Question: Hey guys I have a table that I want to format with vba as it is a lot of values and it takes way too long formatting one by one.
example
Client ID ---------- Employee ---------- Hours
0001 ------------------Josh -------------5
0001 ------------------Carl -------------5
0001 ------------------Joe --------------5
0005 ------------------Ken --------------5
0005 ------------------Jeff --------------5
0008 ------------------Joe --------------5
0008 ------------------Josh -------------5
0009 ------------------Carl -------------5
0011 ------------------Joe --------------5
0011 ------------------Carl --------------5
I want to apply a border underneath the last of the same ClientID to separate them from the rest of the ClientID's so that it is easier to read when looking at information so the output should be something like this:
Client ID ---------- Employee ---------- Hours
0001 ------------------Josh -------------5
0001 ------------------Carl -------------5
0001 ------------------Joe --------------5
---
0005 ------------------Ken --------------5
0005 ------------------Jeff --------------5
---
0008 ------------------Joe --------------5
0008 ------------------Josh -------------5
---
0009 ------------------Carl -------------5
---
0011 ------------------Joe --------------5
0011 ------------------Carl --------------5
---
I am guessing I need some sort of loop that goes down ClientID Column and checks each ClientID..as soon as a new ClientID shows up then Add a border to the top of that Row or Bottom of previous one. I know I should have some code, if anyone can point me in the right direction or give me some clues I can continue to write something up.

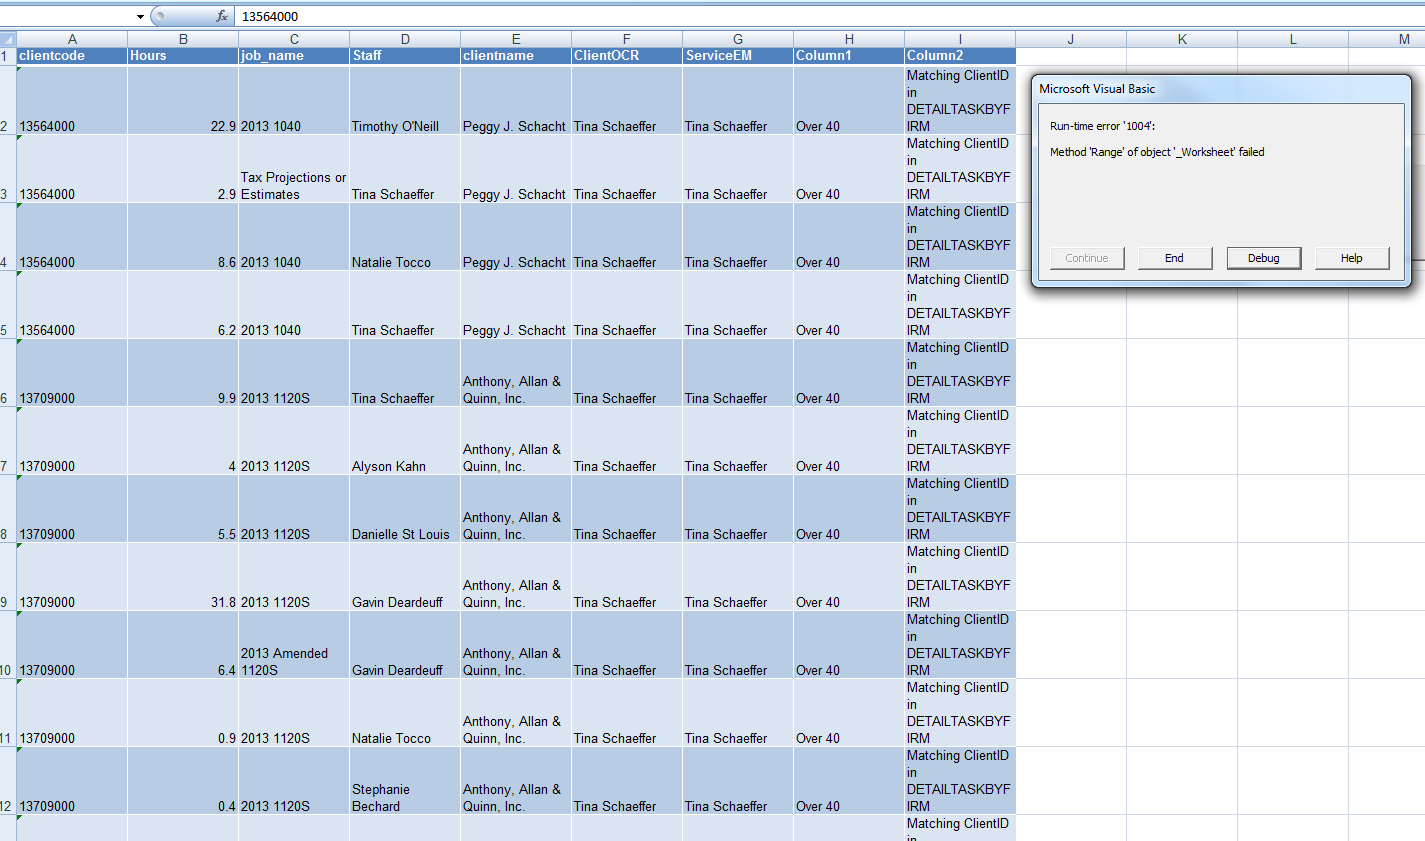
Answer: If you have data that will be in the format of the picture below:

Then following macro will add a border when the Client ID changes. This macro assumes that the Client IDs are already sorted, either ascending or descending.
'''
Sub border()
'Macro valid & comments valid for Excel 2007 or greater
'Dimensions all the initial variables; it is good practice to declare all your variables at top and to capitalize one letter so that when VBA interprets the variable when you exit the row, it will automatically make the variable uppercase and you know you spelled it correctly
'variable for current row number when looping through all the data
Dim Ro As Integer
'variable for the maximum number of rows in the dataset
Dim mRo As Integer
'variable for the maximum number of columns in the dataset
Dim mCo As Integer
'selects the first sheet in the active workbook to use as the parent object for all code contained in the WITH statement. VBA is object oriented meaning there are a lot of parent-child relationships. In this case, all the code inside the WITH statement is the parent, or containing object, and the internal code are the children objects
With Sheets(1)
'Determines last row in the range of all data
'Uses .Rows.Count to find the last row in Excel (1,048,576 for Excel 2007+) and then goes all the way up (xlUp) until it hits a "different" type of cell. Almost 99.9999% of the time, row 1,048,576 will be blank, so this will traverse up until it reaches the first non-blank row, or the bottom of our dataset. This is similar to starting out at A1048576 and pressing Ctrl+Up Arrow
mRo = .Cells(.Rows.Count, 1).End(xlUp).Row
'Same action as the row, but goes to the left until it reaches non-blank data
mCo = .Cells(1, .Columns.Count).End(xlToLeft).Column
'Removes borders from original table
.Range(.Cells(1, 1), .Cells(mRo, mCo)).Borders.LineStyle = xlNone
'loops through data to compare when a Client ID changes
'Starts are row 2 and performs a for loop until it reaches the end of the dataset at the mRo row
For Ro = 2 To mRo
'Checks to see if the client ID changes & applies a border
'Looks to see if the row below (Ro + 1) in the first column (Client ID) is different from the current row's (Ro) first column. If there is a difference, then the Client ID just changed and we want to add a border
If .Cells(Ro, 1).Value <> .Cells(Ro + 1, 1).Value Then
'Adds border to bottom of rows
'The range is selected from the current row (Ro) first column to the current row (Ro) last column (mCo). The formatting of the border was actually determined from using the VBA "Record Macro" function (if you don't see "Developer" in your ribbon bar, click on either FILE or the Office symbol in the upper left hand corner of Excel, go to OPTIONS, CUSTOMIZE RIBBON and check the DEVELOPER checkbox on the right hand side. Then, you will see the DEVELOPER tab in the ribbon bar and you can use the "Record Macro" feature
With .Range(.Cells(ro, 1), .Cells(ro, mCo)).Borders(xlEdgeBottom)
.LineStyle = xlContinuous
.Weight = xlThick
End With
End If
Next
End With
End Sub
'''